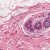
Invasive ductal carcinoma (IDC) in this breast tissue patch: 0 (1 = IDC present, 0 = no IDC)